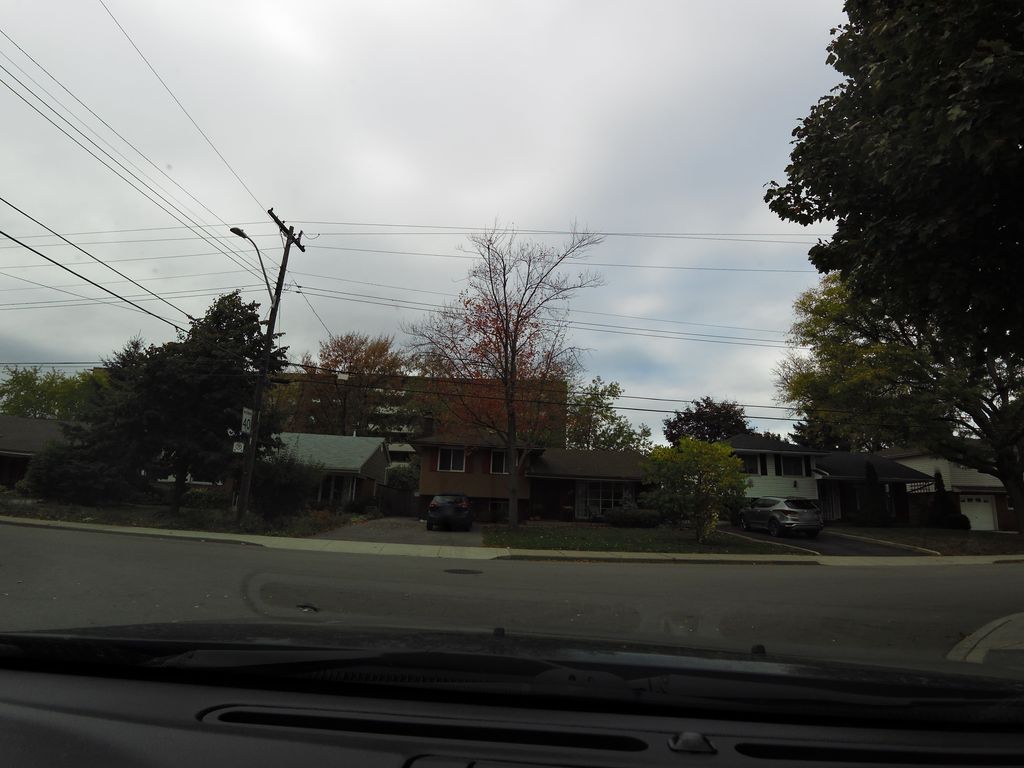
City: hamilton